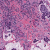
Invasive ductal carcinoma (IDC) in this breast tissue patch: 1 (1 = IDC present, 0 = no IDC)